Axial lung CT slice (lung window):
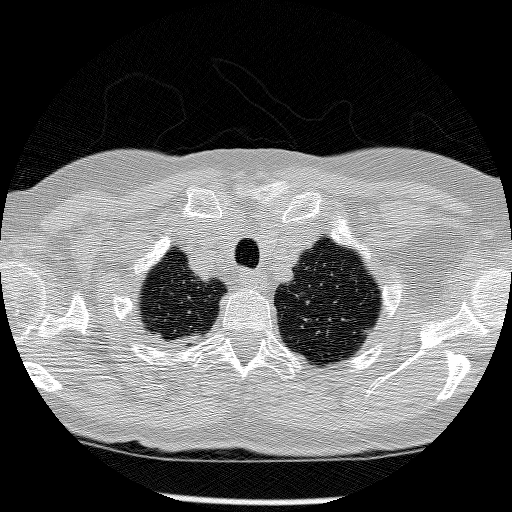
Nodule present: no